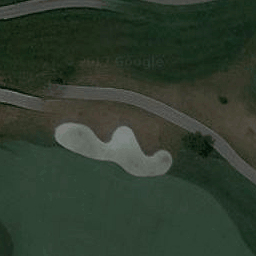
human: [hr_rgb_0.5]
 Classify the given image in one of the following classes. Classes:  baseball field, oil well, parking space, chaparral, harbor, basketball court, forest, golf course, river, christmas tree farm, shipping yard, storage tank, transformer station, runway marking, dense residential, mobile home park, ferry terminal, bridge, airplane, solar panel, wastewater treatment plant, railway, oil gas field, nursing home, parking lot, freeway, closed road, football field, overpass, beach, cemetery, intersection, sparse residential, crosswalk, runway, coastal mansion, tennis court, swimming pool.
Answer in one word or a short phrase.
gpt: golf course